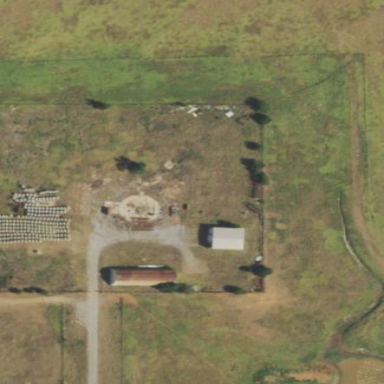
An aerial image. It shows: Military historic site.